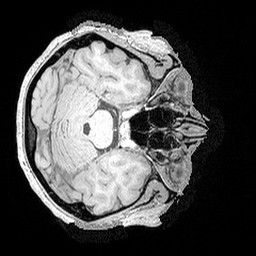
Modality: MP2RAGE
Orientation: axial
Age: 38
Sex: female
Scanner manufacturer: siemens
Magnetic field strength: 3 T
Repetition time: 5 s
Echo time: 0.00298 s